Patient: sex F, age 61
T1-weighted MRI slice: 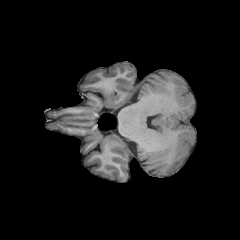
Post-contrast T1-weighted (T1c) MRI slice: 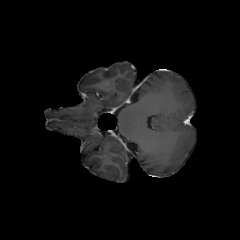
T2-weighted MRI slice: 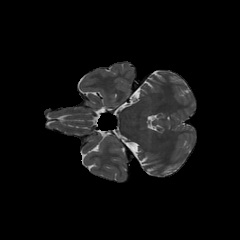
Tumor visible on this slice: no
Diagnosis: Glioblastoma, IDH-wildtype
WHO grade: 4